Question: I'm trying to create a Overlay that acts as a small Media Player.
I have created a new Activity that uses a theme which makes its background transparent (well dark transparent).
But I have issues when it comes to layouting.
The Overlay currently looks like that:

I'm trying to have the media player box (the white square) vertically centered and (vertically) as small as possible.
I'm currently trying to achieve this by having the Layout of the Box sourrounded by two blank View in a LinearLayout.
Current code:
'''
<?xml version="1.0" encoding="utf-8"?>
<LinearLayout xmlns:android="http://schemas.android.com/apk/res/android"
android:layout_width="match_parent"
android:layout_height="match_parent"
android:orientation="vertical" >
<View
android:layout_width="match_parent"
android:layout_height="match_parent"
android:layout_weight="1" />
<RelativeLayout
android:layout_width="match_parent"
android:layout_height="wrap_content"
android:layout_weight="1"
android:background="#CCFFFFFF"
android:id="@+id/overlay_layout" >
<LinearLayout
android:layout_width="match_parent"
android:layout_height="wrap_content"
android:orientation="horizontal"
android:id="@+id/overlay_firstrow">
<ImageButton
android:layout_width="wrap_content"
android:layout_height="wrap_content"
android:id="@+id/overlay_playbutton"
android:src="@android:drawable/ic_media_play"
android:background="@null" />
<SeekBar
android:layout_width="match_parent"
android:layout_height="wrap_content"
android:id="@+id/overlay_seekbar" />
</LinearLayout>
<TextView
android:layout_width="match_parent"
android:layout_height="match_parent"
android:layout_below="@+id/overlay_firstrow"
android:layout_alignParentLeft="true"
android:id="@+id/overlay_text"
android:text="filename" />
</RelativeLayout>
<View
android:layout_width="match_parent"
android:layout_height="match_parent"
android:layout_weight="1" />
</LinearLayout>
'''
I know that the current code is not working (because I assigned both blank Views and the LinearLayout a weight of 1 - so the middle box takes up exactly one third of the screen height)
But I don't know how to do it correctly.
My goal is that the middle box is as small as possible while the two outer (blank) Views take up the remaining space in equal parts.
I hope someone can help me achieve this.
Thanks in advance,
Uriel
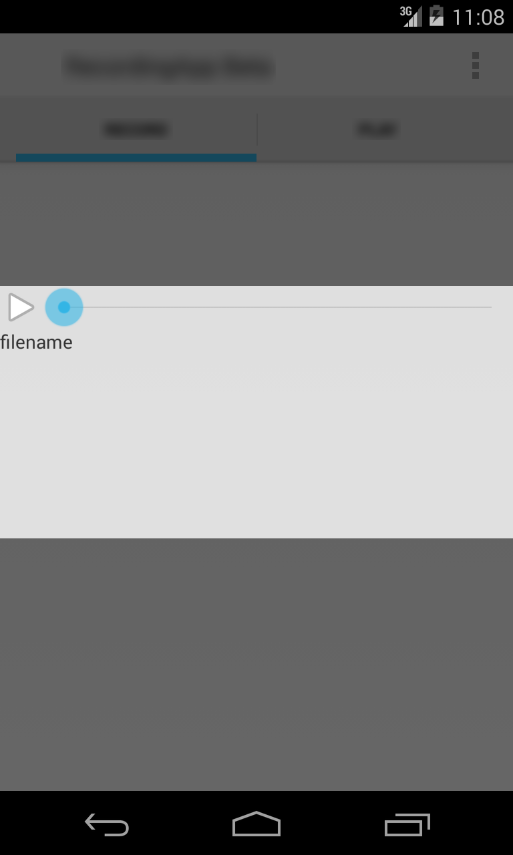
Answer: The problems were:
The relative layout shouldn't have a weight of 1, because this is what makes it divide the total height equally in 3.
When you specify a of 1 or more, set the height (in this case) to zero
Also, your text was set to 'match_parent', this was the guy taking all the space.
'''
<View
android:layout_width="match_parent"
android:layout_height="0dp"
android:layout_weight="1" />
<RelativeLayout
android:layout_width="match_parent"
android:layout_height="wrap_content"
android:background="#CCFFFFFF"
android:id="@+id/overlay_layout" >
<LinearLayout
android:layout_width="match_parent"
android:layout_height="wrap_content"
android:orientation="horizontal"
android:id="@+id/overlay_firstrow">
<ImageButton
android:layout_width="wrap_content"
android:layout_height="wrap_content"
android:id="@+id/overlay_playbutton"
android:src="@android:drawable/ic_media_play"
android:background="@null" />
<SeekBar
android:layout_width="match_parent"
android:layout_height="wrap_content"
android:id="@+id/overlay_seekbar" />
</LinearLayout>
<TextView
android:layout_width="match_parent"
android:layout_height="wrap_content"
android:layout_below="@+id/overlay_firstrow"
android:layout_alignParentLeft="true"
android:id="@+id/overlay_text"
android:text="filename" />
</RelativeLayout>
<View
android:layout_width="match_parent"
android:layout_height="0dp"
android:layout_weight="1" />
'''